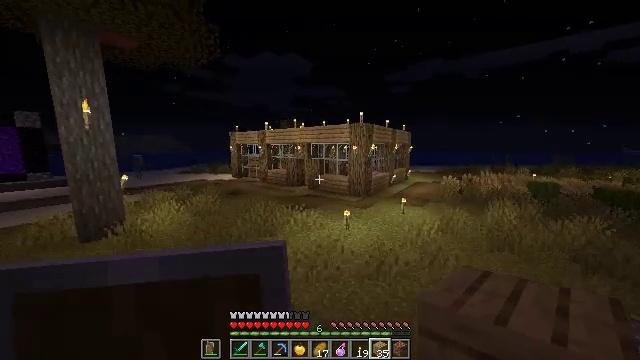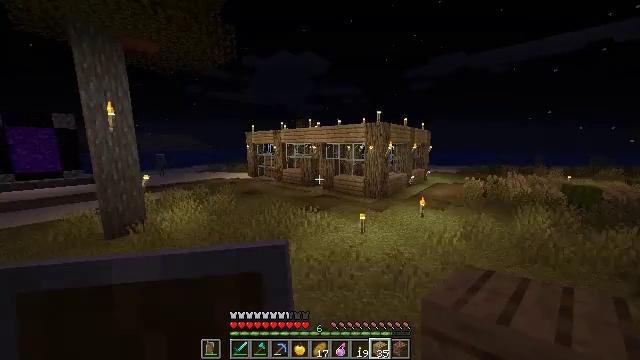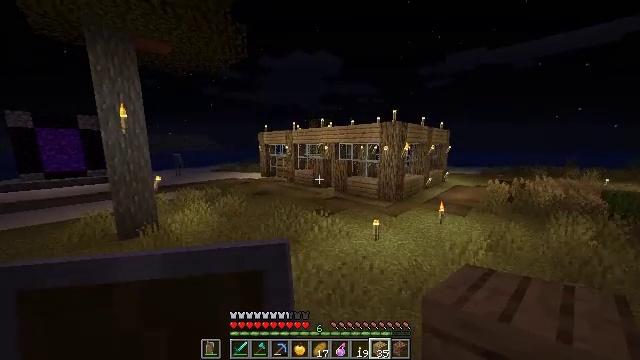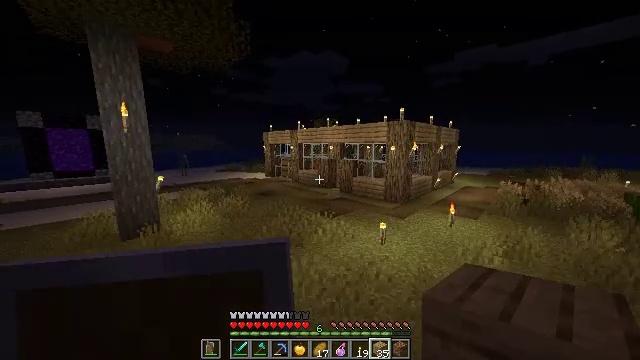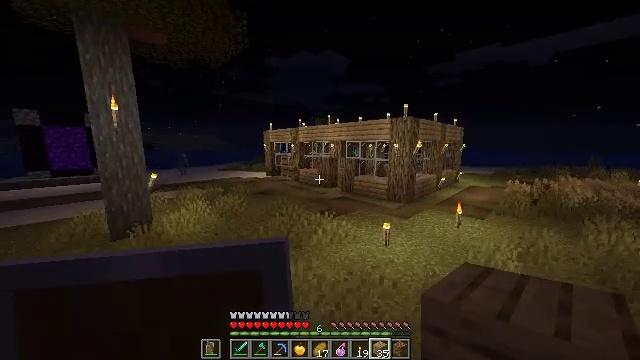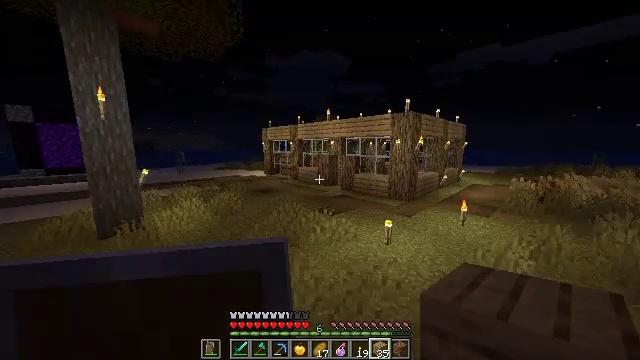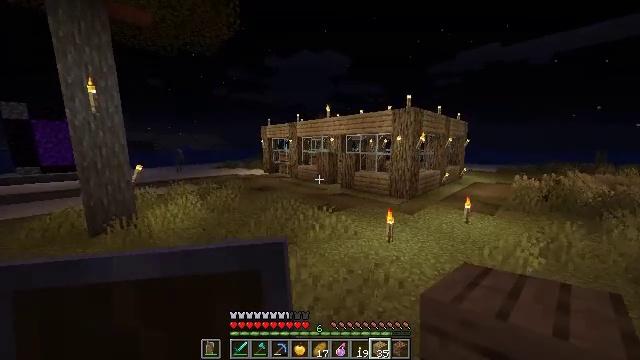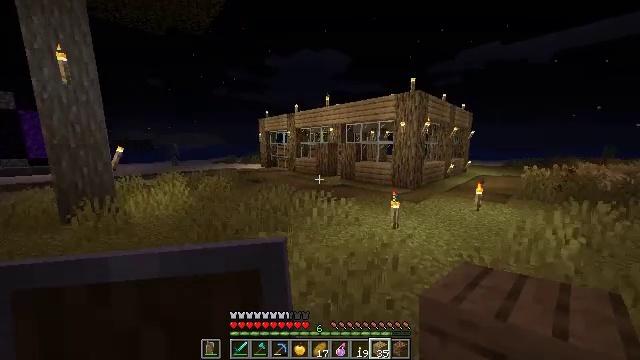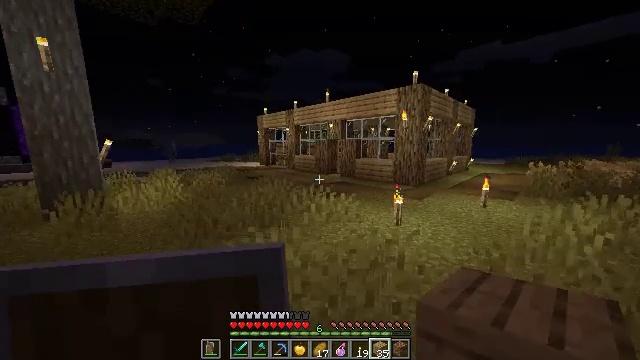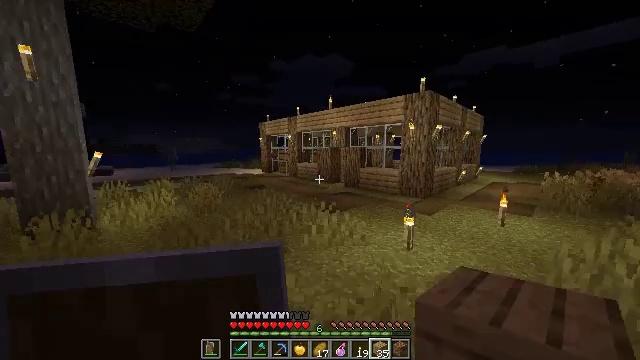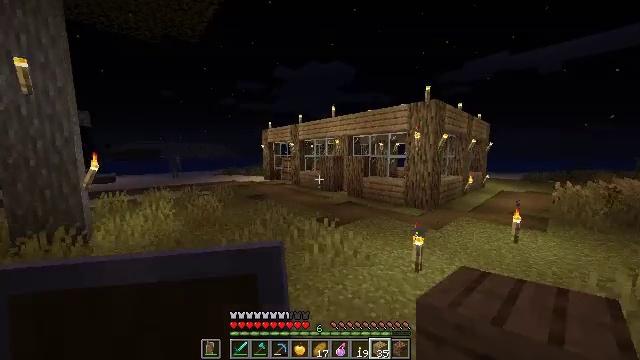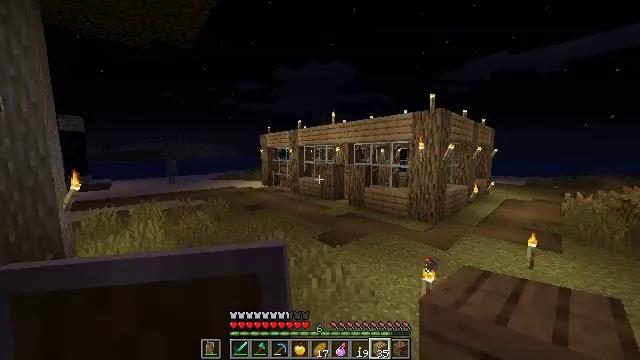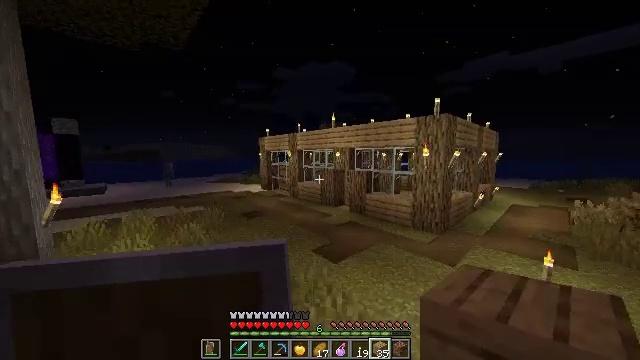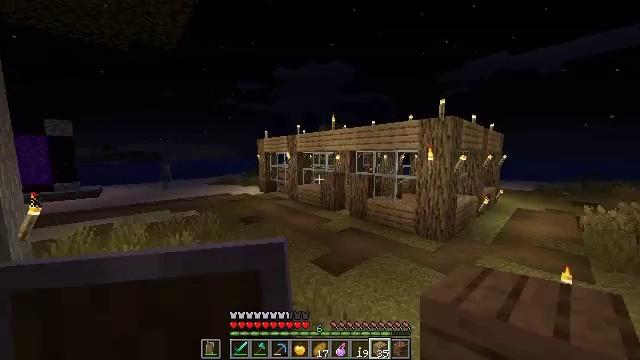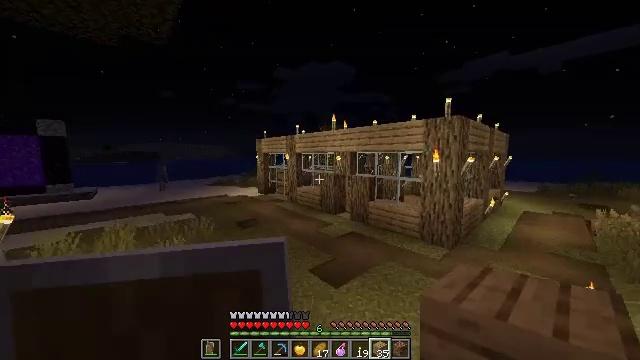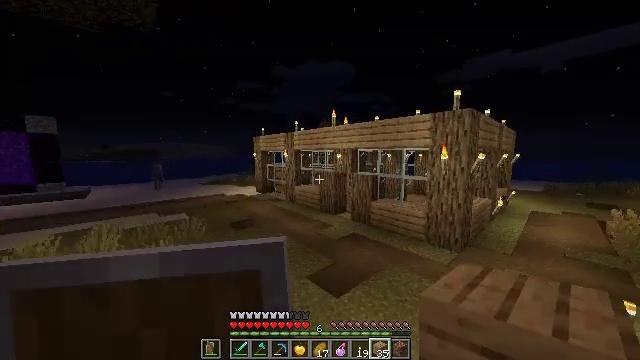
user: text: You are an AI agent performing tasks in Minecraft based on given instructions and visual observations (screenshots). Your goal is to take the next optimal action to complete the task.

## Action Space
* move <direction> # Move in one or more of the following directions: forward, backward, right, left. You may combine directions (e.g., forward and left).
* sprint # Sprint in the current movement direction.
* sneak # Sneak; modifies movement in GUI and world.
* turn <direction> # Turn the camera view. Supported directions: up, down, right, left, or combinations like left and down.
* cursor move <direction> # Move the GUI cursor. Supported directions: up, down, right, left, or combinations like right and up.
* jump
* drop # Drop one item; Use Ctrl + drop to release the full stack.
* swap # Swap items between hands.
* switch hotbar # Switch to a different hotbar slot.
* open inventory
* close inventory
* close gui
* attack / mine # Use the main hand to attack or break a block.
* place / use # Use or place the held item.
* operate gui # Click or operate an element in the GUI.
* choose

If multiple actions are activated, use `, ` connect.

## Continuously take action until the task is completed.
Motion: motion action
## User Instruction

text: Gather an orange bed for future use.
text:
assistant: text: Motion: move forward, turn left, jump
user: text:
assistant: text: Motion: move forward, turn left, jump
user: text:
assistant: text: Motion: move forward, turn left, jump
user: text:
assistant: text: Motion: move forward, jump
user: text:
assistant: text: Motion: move forward, jump
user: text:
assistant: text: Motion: move forward, jump
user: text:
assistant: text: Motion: move forward, jump
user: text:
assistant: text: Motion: move forward, jump
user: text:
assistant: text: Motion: move forward, turn up, jump
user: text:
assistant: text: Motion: move forward, turn up, jump
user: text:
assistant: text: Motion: move forward, jump
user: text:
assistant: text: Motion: move forward, jump
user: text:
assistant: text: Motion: move forward, jump
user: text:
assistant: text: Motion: move forward, jump
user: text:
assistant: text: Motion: move forward, jump
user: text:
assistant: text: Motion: move forward, turn right, jump
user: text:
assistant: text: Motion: move forward, turn right, jump
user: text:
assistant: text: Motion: move forward, turn right, jump
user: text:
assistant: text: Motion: move forward, turn right, jump
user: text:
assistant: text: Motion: move forward, turn right, jump
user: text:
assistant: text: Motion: move forward, jump
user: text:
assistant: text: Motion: move forward, jump
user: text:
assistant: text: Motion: move forward, jump
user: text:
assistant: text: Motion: move forward, jump
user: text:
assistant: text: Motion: move forward, jump
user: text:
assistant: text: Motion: move forward, jump
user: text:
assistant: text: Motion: move forward, jump
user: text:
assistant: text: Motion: move forward, jump
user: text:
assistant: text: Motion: move forward
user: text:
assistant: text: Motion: move forward and move left